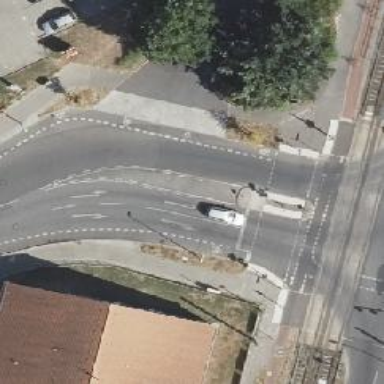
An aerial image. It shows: Road with traffic signals.